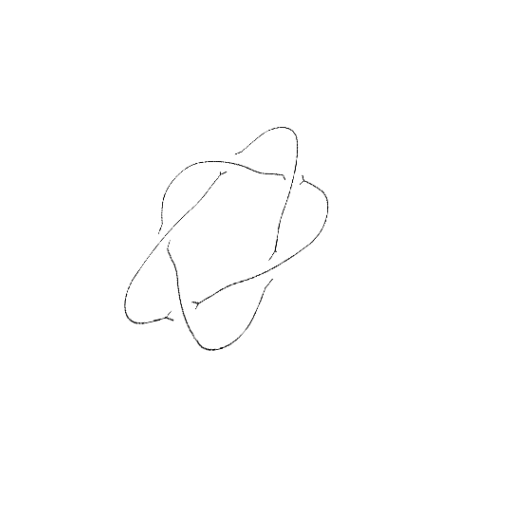
Crossing number: 5